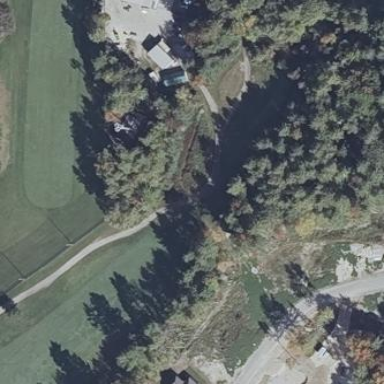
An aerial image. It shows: Rough area in golf course.